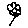
Label: flower